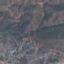
Land use / land cover: HerbaceousVegetation